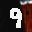
Label: 9